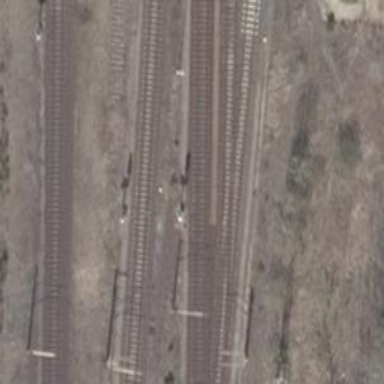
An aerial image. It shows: Railway signal.